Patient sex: M
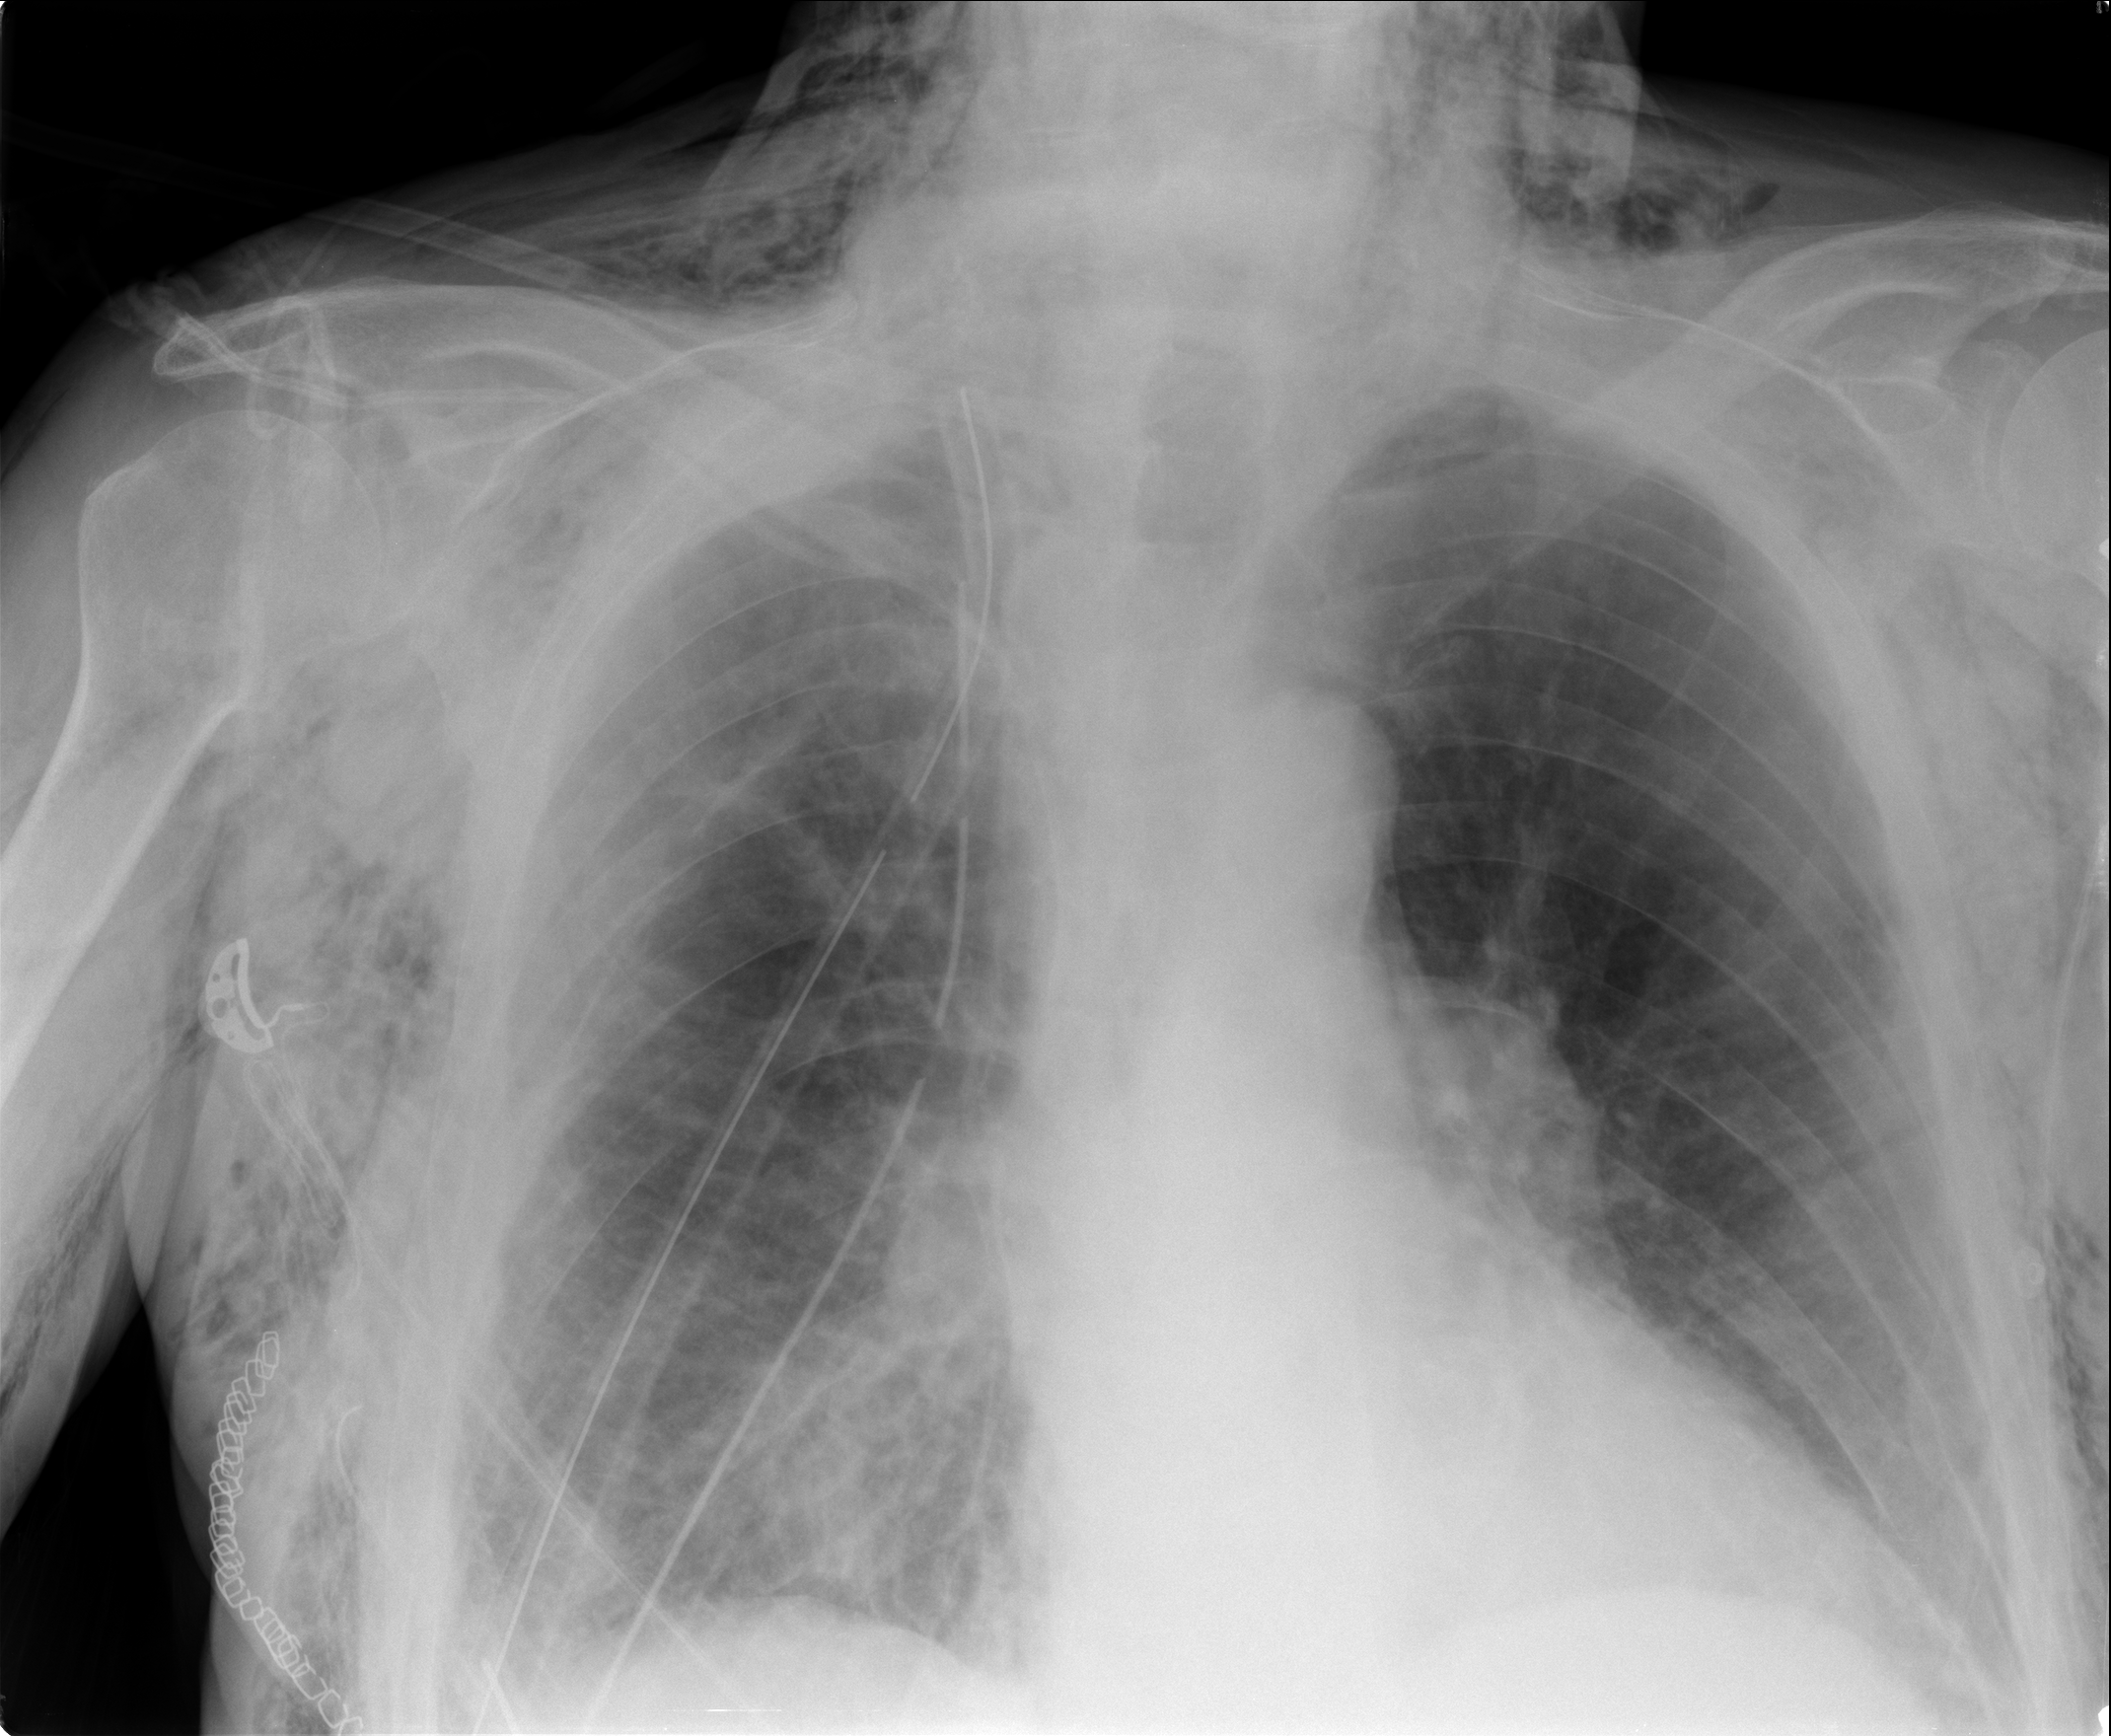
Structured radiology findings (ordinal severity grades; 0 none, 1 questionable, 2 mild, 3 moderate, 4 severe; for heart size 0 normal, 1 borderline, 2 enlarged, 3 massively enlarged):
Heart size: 2
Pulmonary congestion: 0
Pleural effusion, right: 1
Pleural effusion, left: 1
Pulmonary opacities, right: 0
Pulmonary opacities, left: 0
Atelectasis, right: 2
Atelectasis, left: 2